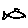
Label: fish